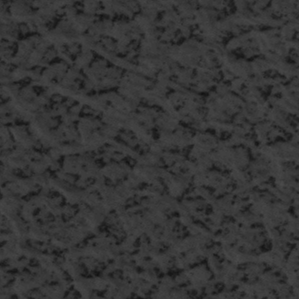
Label: frost